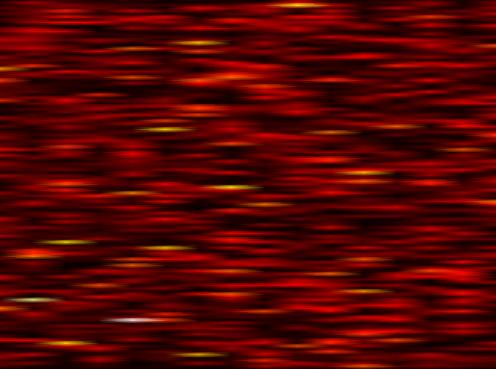
Label: FBMC